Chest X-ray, AP view. Patient: 24 years old, sex F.
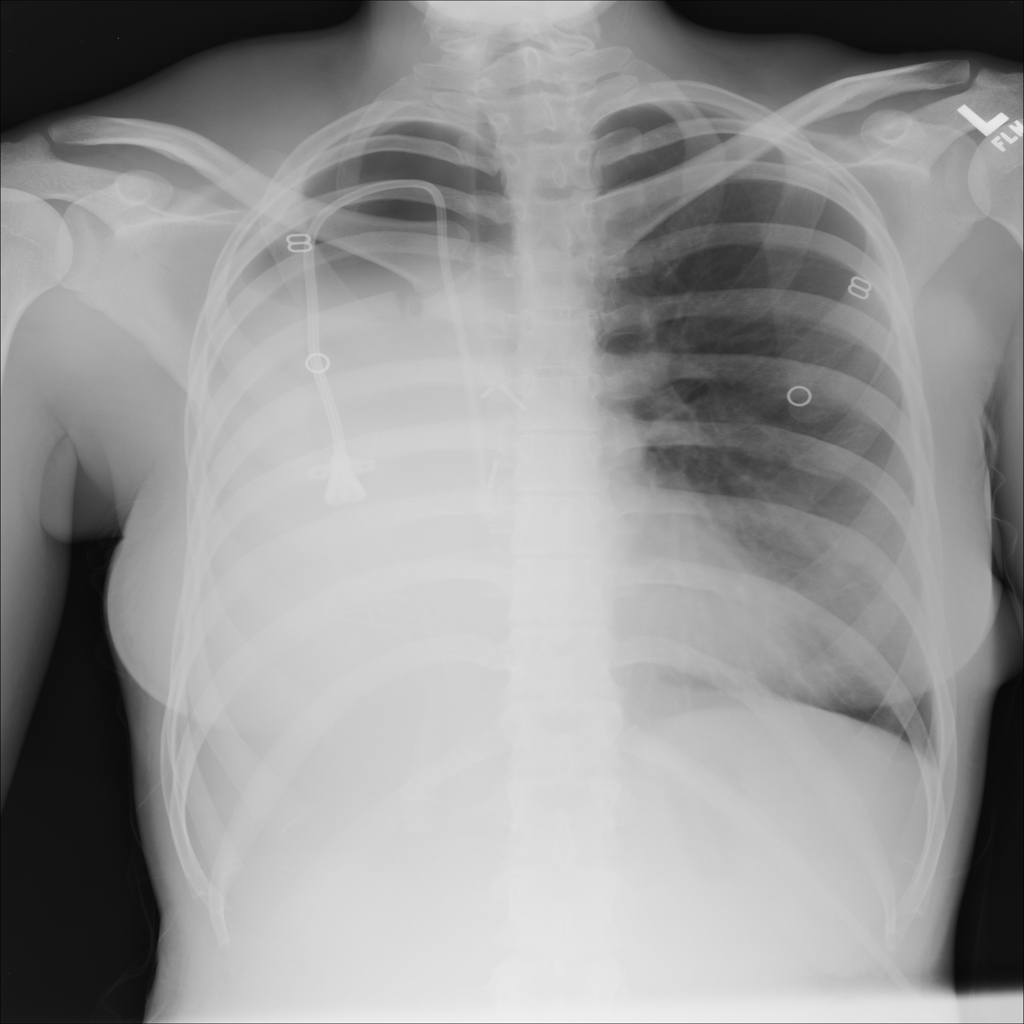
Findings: No Finding